Field crop: maize
Growth stage: 2
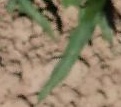
Species: maize